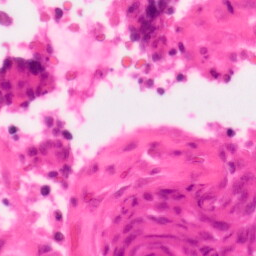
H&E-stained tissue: Colon